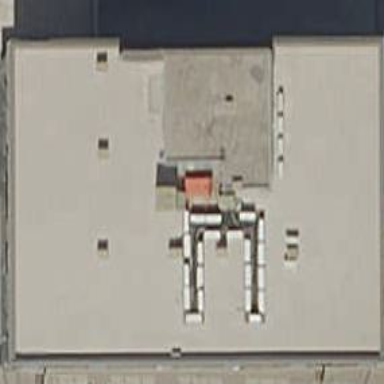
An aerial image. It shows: Office building.